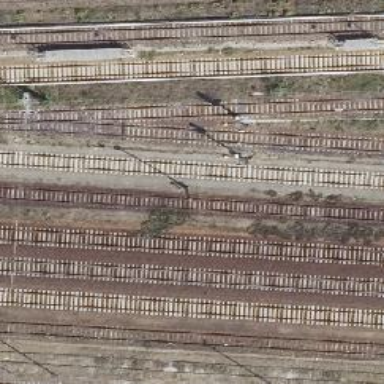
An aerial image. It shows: Railway signal.